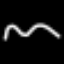
Label: squiggle